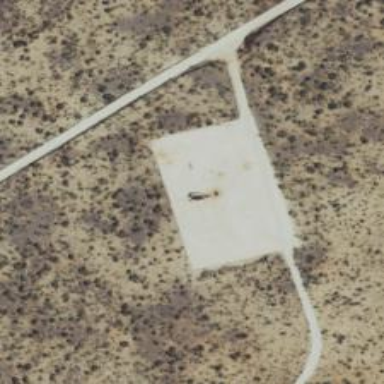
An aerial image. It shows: Petroleum well.